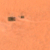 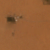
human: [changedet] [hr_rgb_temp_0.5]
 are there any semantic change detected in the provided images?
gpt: A building appeared on the right upper corner of the area.